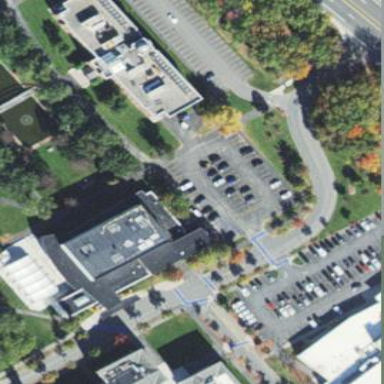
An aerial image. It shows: School building.